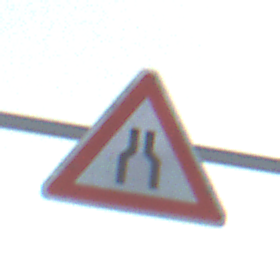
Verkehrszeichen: VerengteFahrbahn
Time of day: SunriseSunset
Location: Outdoor (Nature)
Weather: PartlyCloudy
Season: NotSpecified
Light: Natural